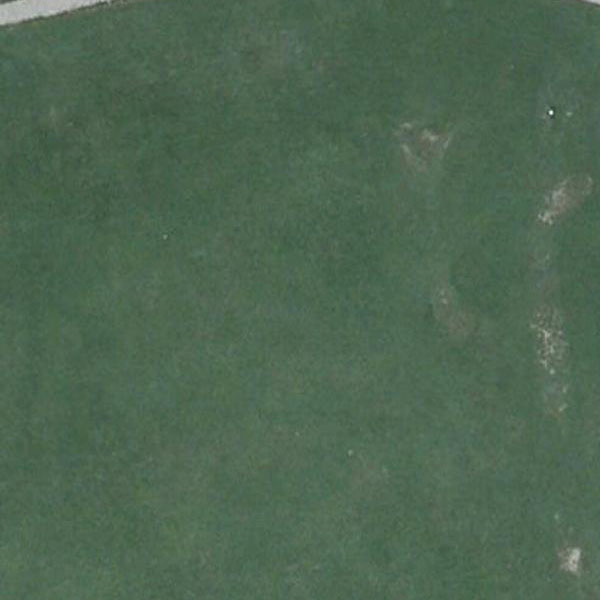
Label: Meadow